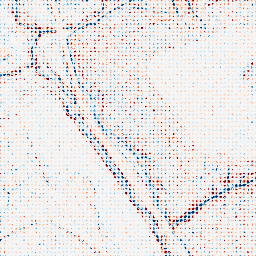
Category: edge_preserving
Decomposition family: bilateral
Decomposition parameters: d: 5
sigma_color: 75
sigma_space: 25
Upsampling method: sinc_hamming
Upsampling parameters: scale: 8
kernel_size: 4
Upsampling scale: 8